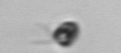
Label: Pyramimonas